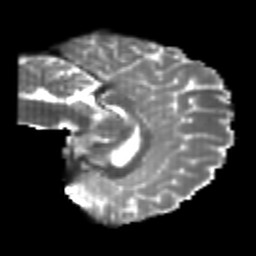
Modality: T2w
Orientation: sagittal
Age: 23
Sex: female
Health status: healthy
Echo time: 0.074 s